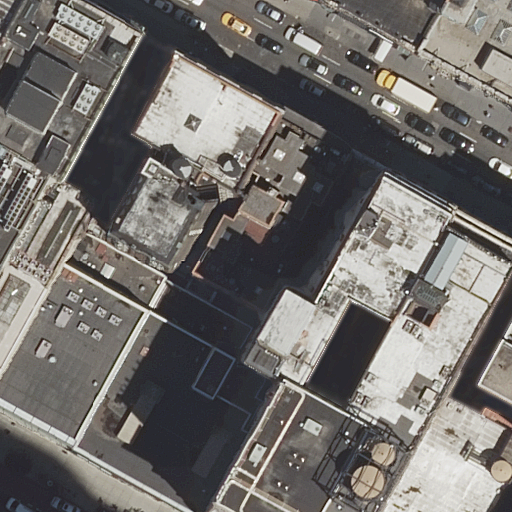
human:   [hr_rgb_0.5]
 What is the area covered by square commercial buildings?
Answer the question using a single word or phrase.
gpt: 0m2

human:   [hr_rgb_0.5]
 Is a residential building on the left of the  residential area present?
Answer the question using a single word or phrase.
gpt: yes

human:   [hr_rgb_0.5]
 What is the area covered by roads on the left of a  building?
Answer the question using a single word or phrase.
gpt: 0m2

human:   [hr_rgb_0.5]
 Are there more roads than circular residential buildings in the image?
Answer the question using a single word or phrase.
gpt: yes

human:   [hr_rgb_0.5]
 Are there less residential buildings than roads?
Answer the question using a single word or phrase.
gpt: no

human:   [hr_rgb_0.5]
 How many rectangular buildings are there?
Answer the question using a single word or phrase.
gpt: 9

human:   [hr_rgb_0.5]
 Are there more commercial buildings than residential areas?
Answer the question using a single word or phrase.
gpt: no

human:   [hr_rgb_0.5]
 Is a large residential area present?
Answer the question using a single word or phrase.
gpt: yes

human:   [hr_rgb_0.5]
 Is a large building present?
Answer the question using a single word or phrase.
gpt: yes

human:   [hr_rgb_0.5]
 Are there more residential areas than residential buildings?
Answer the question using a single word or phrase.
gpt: no

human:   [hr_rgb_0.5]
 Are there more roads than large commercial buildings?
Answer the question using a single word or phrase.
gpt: yes

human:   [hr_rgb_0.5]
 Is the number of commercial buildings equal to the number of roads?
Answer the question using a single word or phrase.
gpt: no

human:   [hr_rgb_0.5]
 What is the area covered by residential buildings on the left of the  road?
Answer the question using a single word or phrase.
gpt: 3890m2

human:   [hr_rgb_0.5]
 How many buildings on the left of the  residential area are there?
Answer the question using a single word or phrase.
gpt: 12

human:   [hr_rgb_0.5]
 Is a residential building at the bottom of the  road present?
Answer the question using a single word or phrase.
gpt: yes

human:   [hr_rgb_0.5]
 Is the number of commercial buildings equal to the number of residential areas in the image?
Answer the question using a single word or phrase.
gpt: no

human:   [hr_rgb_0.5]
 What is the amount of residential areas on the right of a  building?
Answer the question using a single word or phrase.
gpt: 1

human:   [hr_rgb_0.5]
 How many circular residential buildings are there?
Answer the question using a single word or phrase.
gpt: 0

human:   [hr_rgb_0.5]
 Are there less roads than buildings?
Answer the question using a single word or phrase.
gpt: yes

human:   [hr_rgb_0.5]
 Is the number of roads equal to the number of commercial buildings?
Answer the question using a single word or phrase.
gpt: no

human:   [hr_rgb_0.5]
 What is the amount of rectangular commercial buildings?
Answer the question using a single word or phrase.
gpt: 0

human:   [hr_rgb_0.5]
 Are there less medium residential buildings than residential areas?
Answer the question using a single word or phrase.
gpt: no

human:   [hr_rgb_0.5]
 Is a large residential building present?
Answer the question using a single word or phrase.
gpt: yes

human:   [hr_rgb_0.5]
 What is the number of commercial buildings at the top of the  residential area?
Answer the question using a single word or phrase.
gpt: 0

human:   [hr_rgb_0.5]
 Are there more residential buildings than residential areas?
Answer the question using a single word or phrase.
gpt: yes

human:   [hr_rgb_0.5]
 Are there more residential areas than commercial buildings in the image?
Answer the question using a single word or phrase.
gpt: yes

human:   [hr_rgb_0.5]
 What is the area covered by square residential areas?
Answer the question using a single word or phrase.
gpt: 0m2

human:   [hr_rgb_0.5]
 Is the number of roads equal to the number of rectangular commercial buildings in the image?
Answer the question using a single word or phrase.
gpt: no

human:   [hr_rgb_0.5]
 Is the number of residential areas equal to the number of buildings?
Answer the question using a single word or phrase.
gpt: no

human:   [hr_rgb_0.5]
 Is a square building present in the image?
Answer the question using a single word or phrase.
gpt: no

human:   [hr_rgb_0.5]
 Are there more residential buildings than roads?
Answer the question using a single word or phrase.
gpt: yes

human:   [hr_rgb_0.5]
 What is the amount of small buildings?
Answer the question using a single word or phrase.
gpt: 2

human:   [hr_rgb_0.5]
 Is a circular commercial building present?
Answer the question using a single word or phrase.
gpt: no

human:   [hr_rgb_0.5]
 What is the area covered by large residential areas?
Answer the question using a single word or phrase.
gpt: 2876m2

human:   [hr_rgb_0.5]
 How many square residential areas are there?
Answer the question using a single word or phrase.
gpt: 0

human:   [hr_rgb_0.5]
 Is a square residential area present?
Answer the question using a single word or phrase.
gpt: no